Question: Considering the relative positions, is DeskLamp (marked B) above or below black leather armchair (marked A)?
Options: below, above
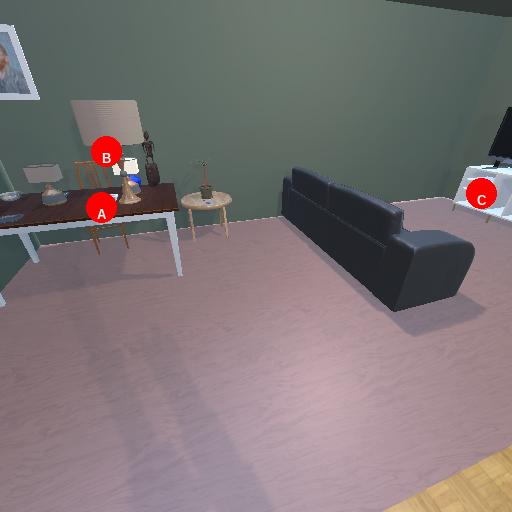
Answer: below